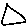
Label: triangle